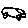
Label: car